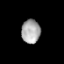
Tissue: prostate
Cell type: T cells
Senescence score: 0.2347
Nuclear area (px): 436
Mean DAPI intensity: 168.709